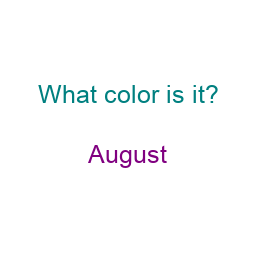
Color: purple
Background color: white
Question text color: teal